Question: I am trying to extract the 'IVMRMixerControl9' from the Video Mixing Renderer 9, but this COM based Direct Show filter doesn't list this interface as implemented, and I can't 'QueryInterface' for it. I am trying to set enable the "YUV mixing mode", which I presumably do using the <URL> method.
Why does MSDN documentation list the VMR9 implementing 'IVMRMixerControl9', but I can't extract the interface? I have checked on Windows XP and Windows 7, no luck.
'''
var vmr9 = new VideoMixingRenderer9() as IBaseFilter;
// this is always null. this is the C# equivalent of QueryInterface
var mixerControl = vmr9 as IVMRMixerControl9;
'''
Here is an image of the setting I am trying to enable.

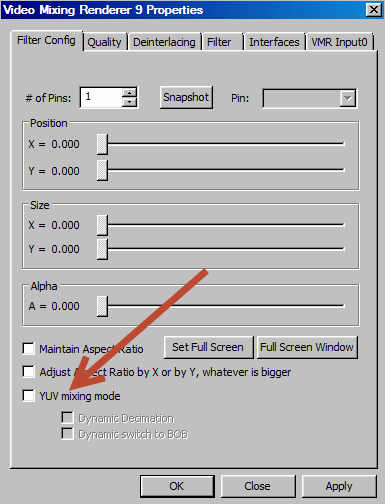
Answer: Too early, the mixer is loaded on demand. Or, you can force it by explicit 'SetNumberOfStreams' call.
'''
IBaseFilter baseFilter = new VideoMixingRenderer9() as IBaseFilter;
IVMRFilterConfig9 vmrFilterConfig = baseFilter as IVMRFilterConfig9;
vmrFilterConfig.SetNumberOfStreams(1);
IVMRMixerControl9 vmrMixerControl = baseFilter as IVMRMixerControl9;
Debug.Assert(vmrMixerControl != null);
'''